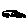
Label: car